Chest X-ray:
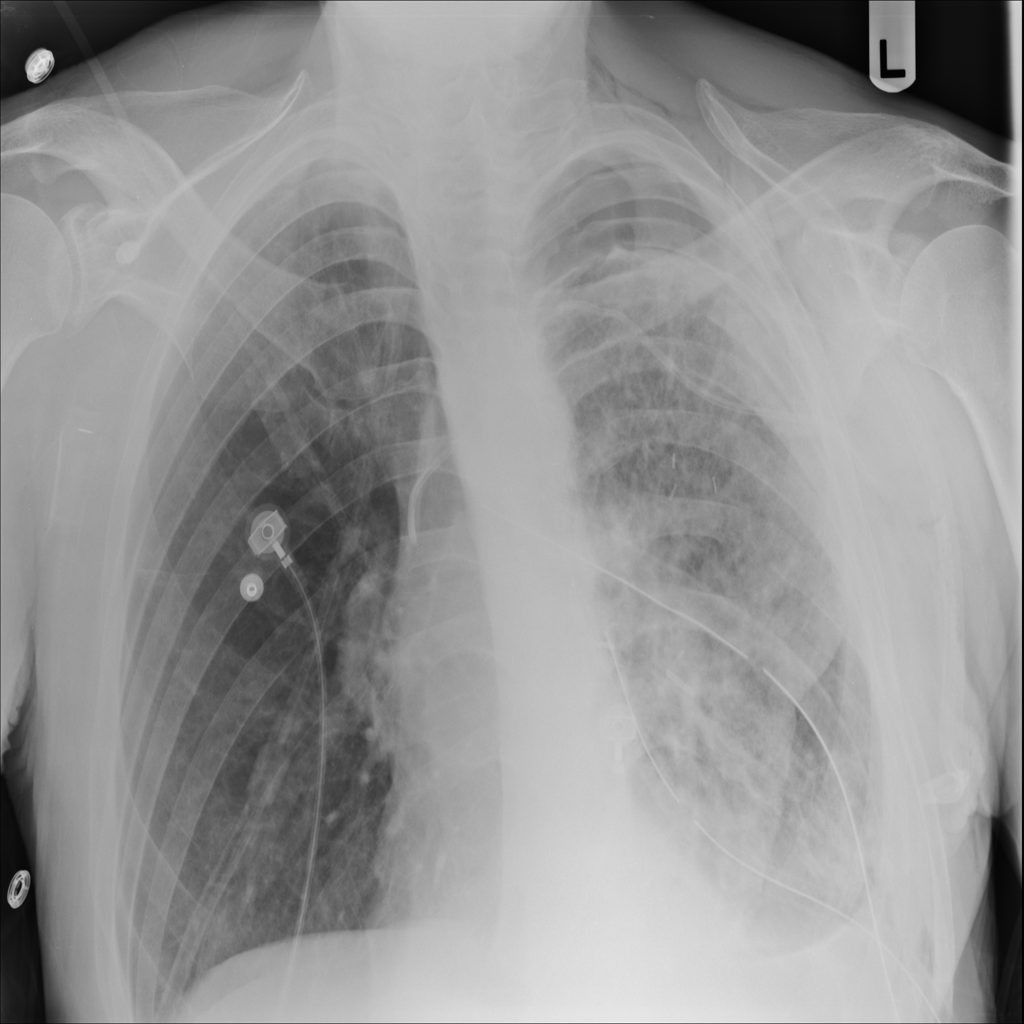
Findings: Pneumothorax, Consolidation, Effusion
No abnormal finding: no